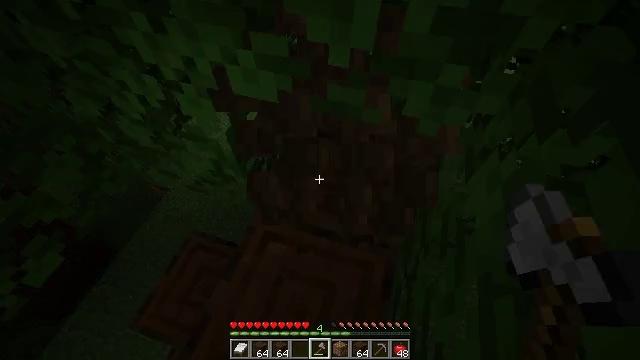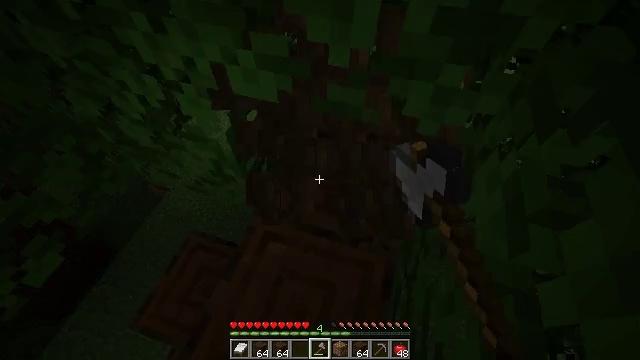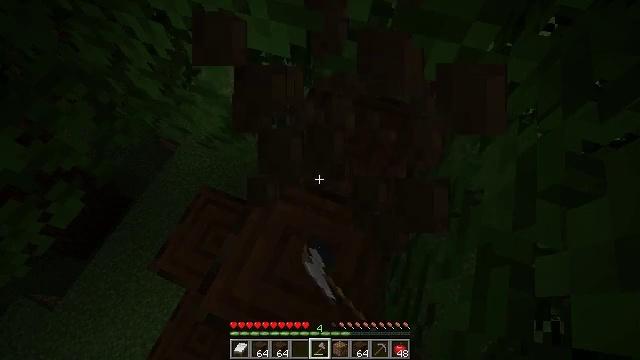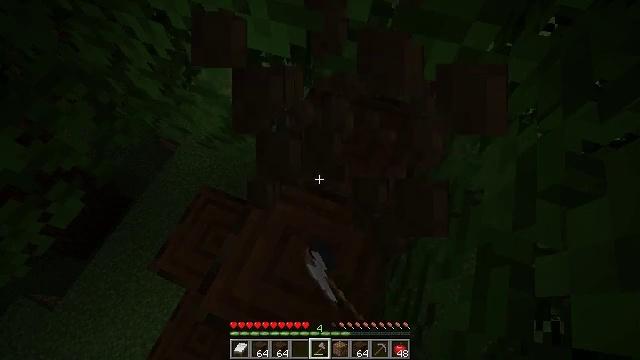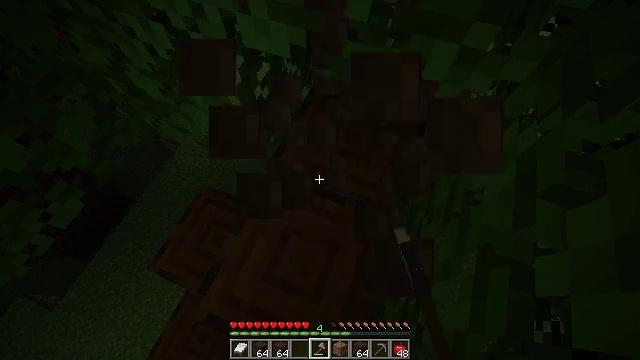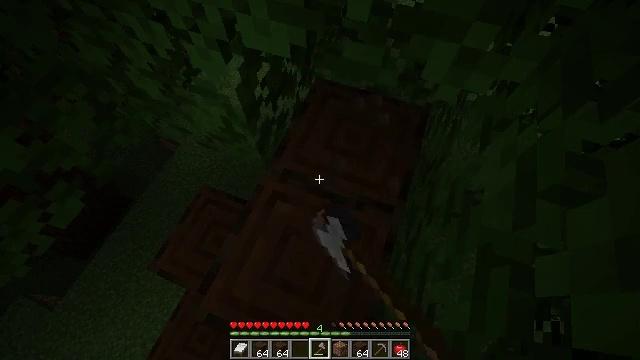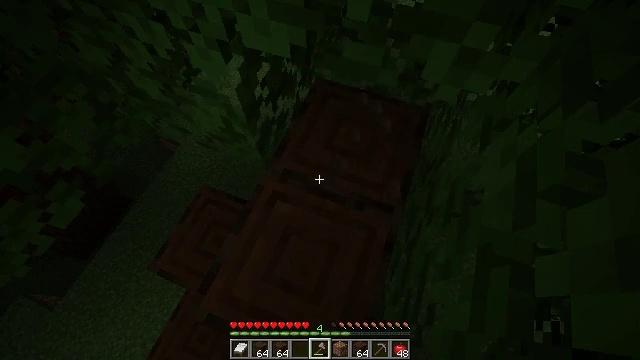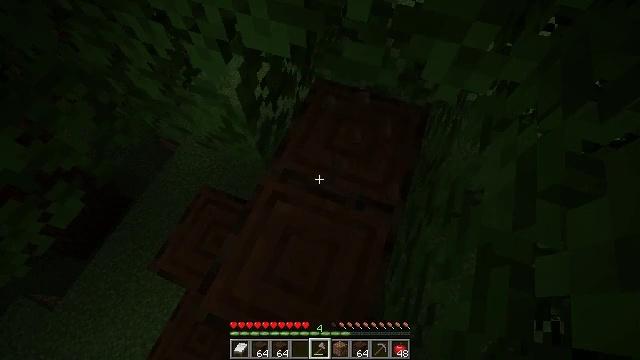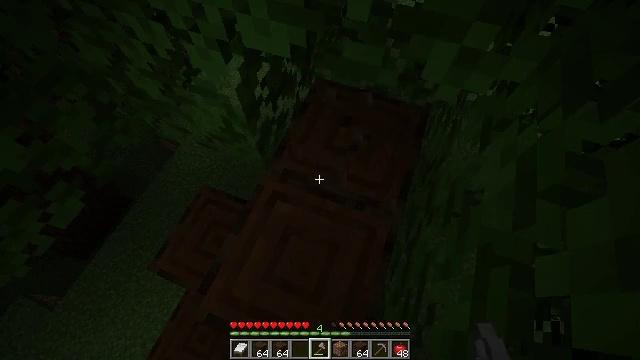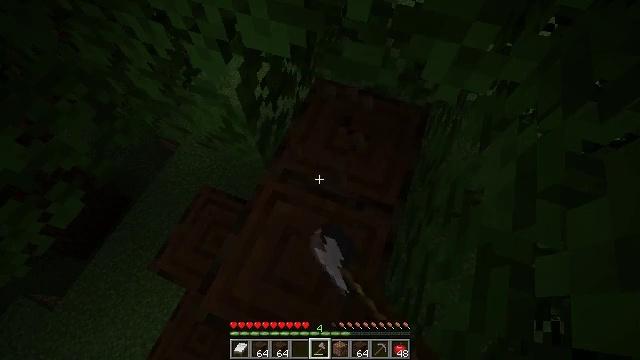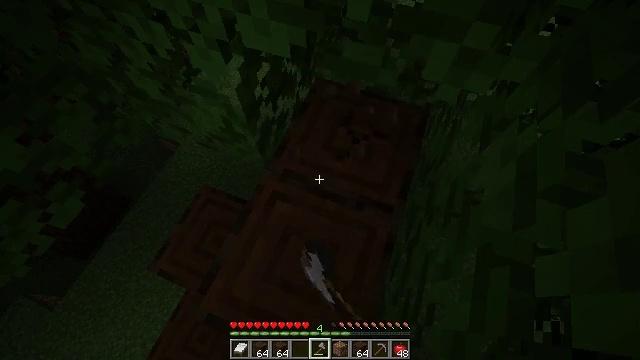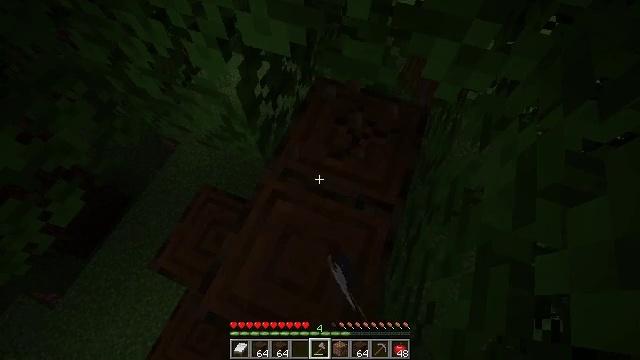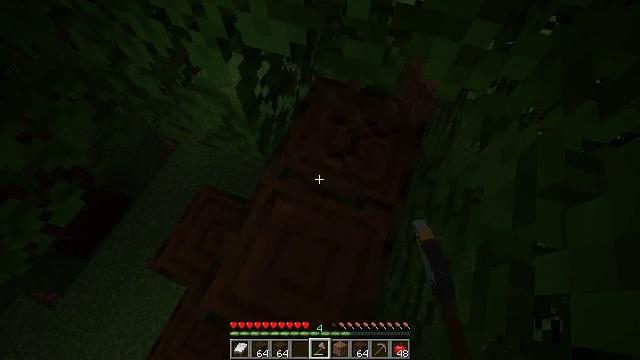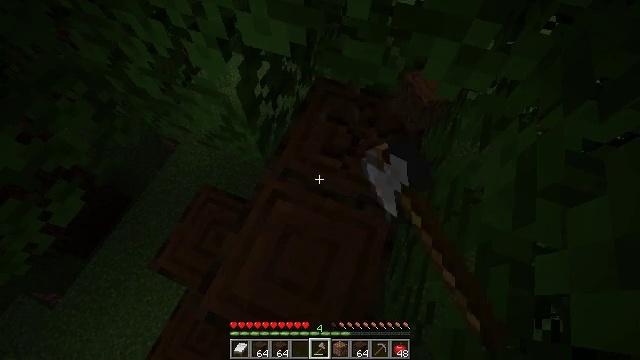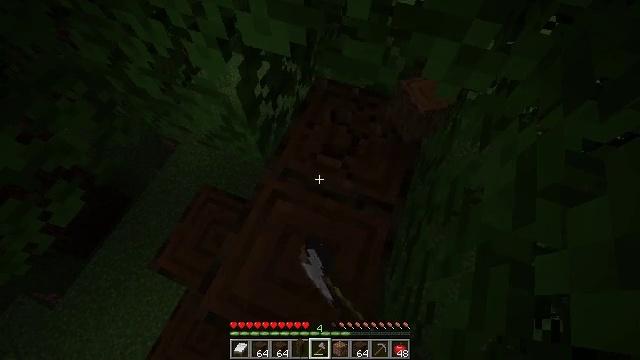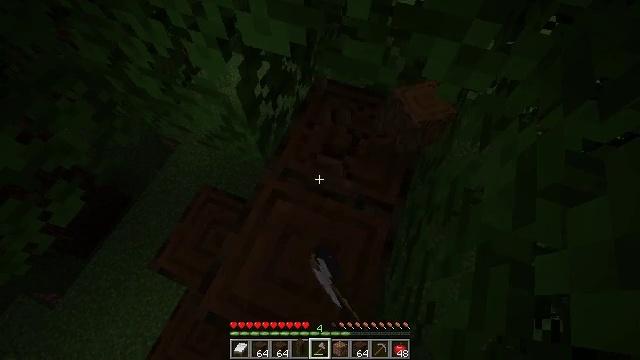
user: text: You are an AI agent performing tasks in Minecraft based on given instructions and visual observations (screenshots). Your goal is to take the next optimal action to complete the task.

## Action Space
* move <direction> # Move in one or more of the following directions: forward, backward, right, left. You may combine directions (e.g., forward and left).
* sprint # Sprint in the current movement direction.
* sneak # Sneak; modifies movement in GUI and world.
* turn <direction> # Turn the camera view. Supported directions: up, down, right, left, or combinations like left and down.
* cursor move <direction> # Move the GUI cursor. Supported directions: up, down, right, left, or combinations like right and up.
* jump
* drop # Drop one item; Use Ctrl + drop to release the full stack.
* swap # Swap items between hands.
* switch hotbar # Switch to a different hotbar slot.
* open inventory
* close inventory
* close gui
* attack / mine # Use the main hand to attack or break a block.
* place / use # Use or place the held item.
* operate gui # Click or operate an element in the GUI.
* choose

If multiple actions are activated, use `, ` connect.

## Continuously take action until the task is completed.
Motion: motion action
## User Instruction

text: Break the dark oak log in the forest.
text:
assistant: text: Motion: attack / mine
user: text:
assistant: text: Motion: turn left and down, attack / mine
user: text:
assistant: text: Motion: attack / mine
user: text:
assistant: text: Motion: attack / mine
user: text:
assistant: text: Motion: attack / mine
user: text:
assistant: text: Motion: attack / mine
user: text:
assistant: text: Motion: attack / mine
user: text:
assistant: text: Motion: attack / mine
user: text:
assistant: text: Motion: attack / mine
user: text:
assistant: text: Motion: attack / mine
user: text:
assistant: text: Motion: attack / mine
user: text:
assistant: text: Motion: attack / mine
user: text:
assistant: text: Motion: attack / mine
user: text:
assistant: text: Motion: attack / mine
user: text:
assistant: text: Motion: attack / mine
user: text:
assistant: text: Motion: attack / mine
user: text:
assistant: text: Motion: attack / mine
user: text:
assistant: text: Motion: attack / mine
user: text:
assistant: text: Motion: attack / mine
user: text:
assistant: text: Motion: attack / mine
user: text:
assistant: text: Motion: attack / mine
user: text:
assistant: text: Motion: attack / mine
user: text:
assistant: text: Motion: attack / mine
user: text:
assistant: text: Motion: attack / mine
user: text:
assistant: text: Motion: attack / mine
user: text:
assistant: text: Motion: turn left and down, attack / mine
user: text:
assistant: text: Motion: turn left and down, attack / mine
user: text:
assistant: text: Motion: turn left and down, attack / mine
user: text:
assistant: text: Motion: turn left and down, attack / mine
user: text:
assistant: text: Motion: turn left, attack / mine